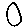
Label: circle